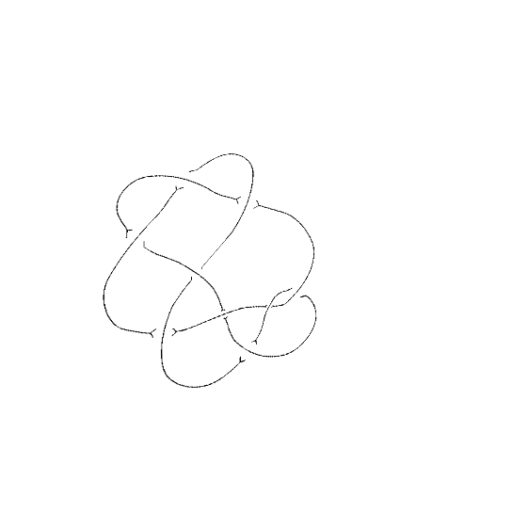
Crossing number: 9